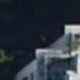
Vehicle type: Motorcycle